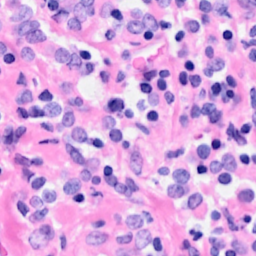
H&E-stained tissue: Breast